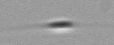
Label: Cylindrotheca_morphotype1